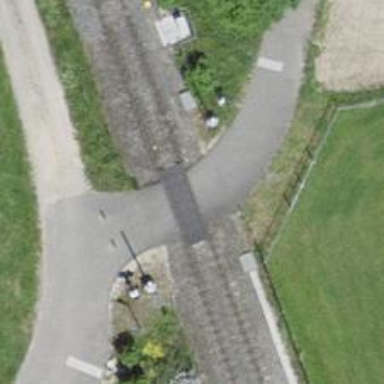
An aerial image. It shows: Railway crossing with lights and full barrier.